Aerial crown-view tile of a tropical tree (Barro Colorado Island, Panama), acquired 20240813:
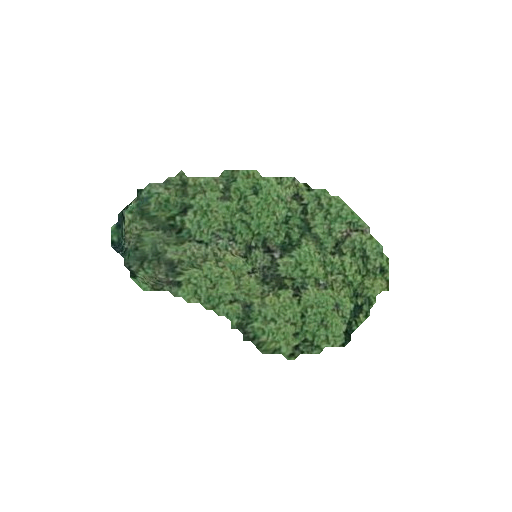
Species: Protium stevensonii
GBIF accepted scientific name: Tetragastris panamensis
Crown area: 53.21 m²